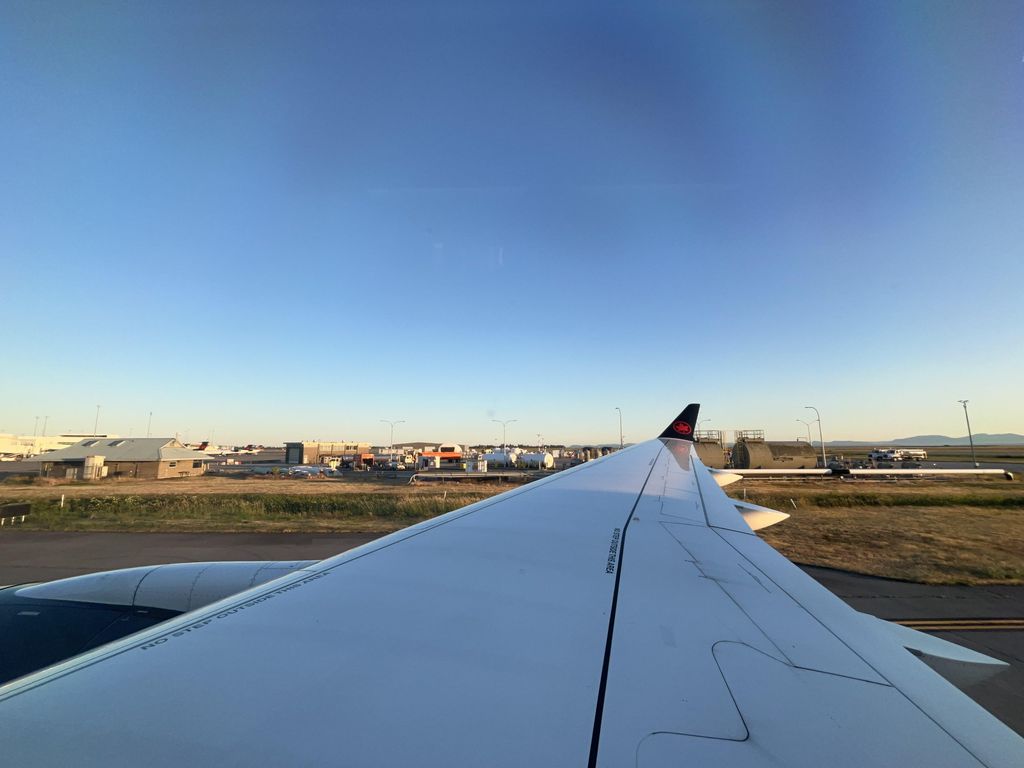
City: vancouver